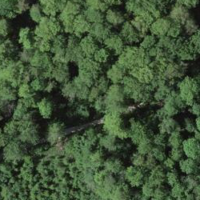
EUNIS habitat code: 41
Species observed at this site:
Tussilago farfara